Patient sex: F
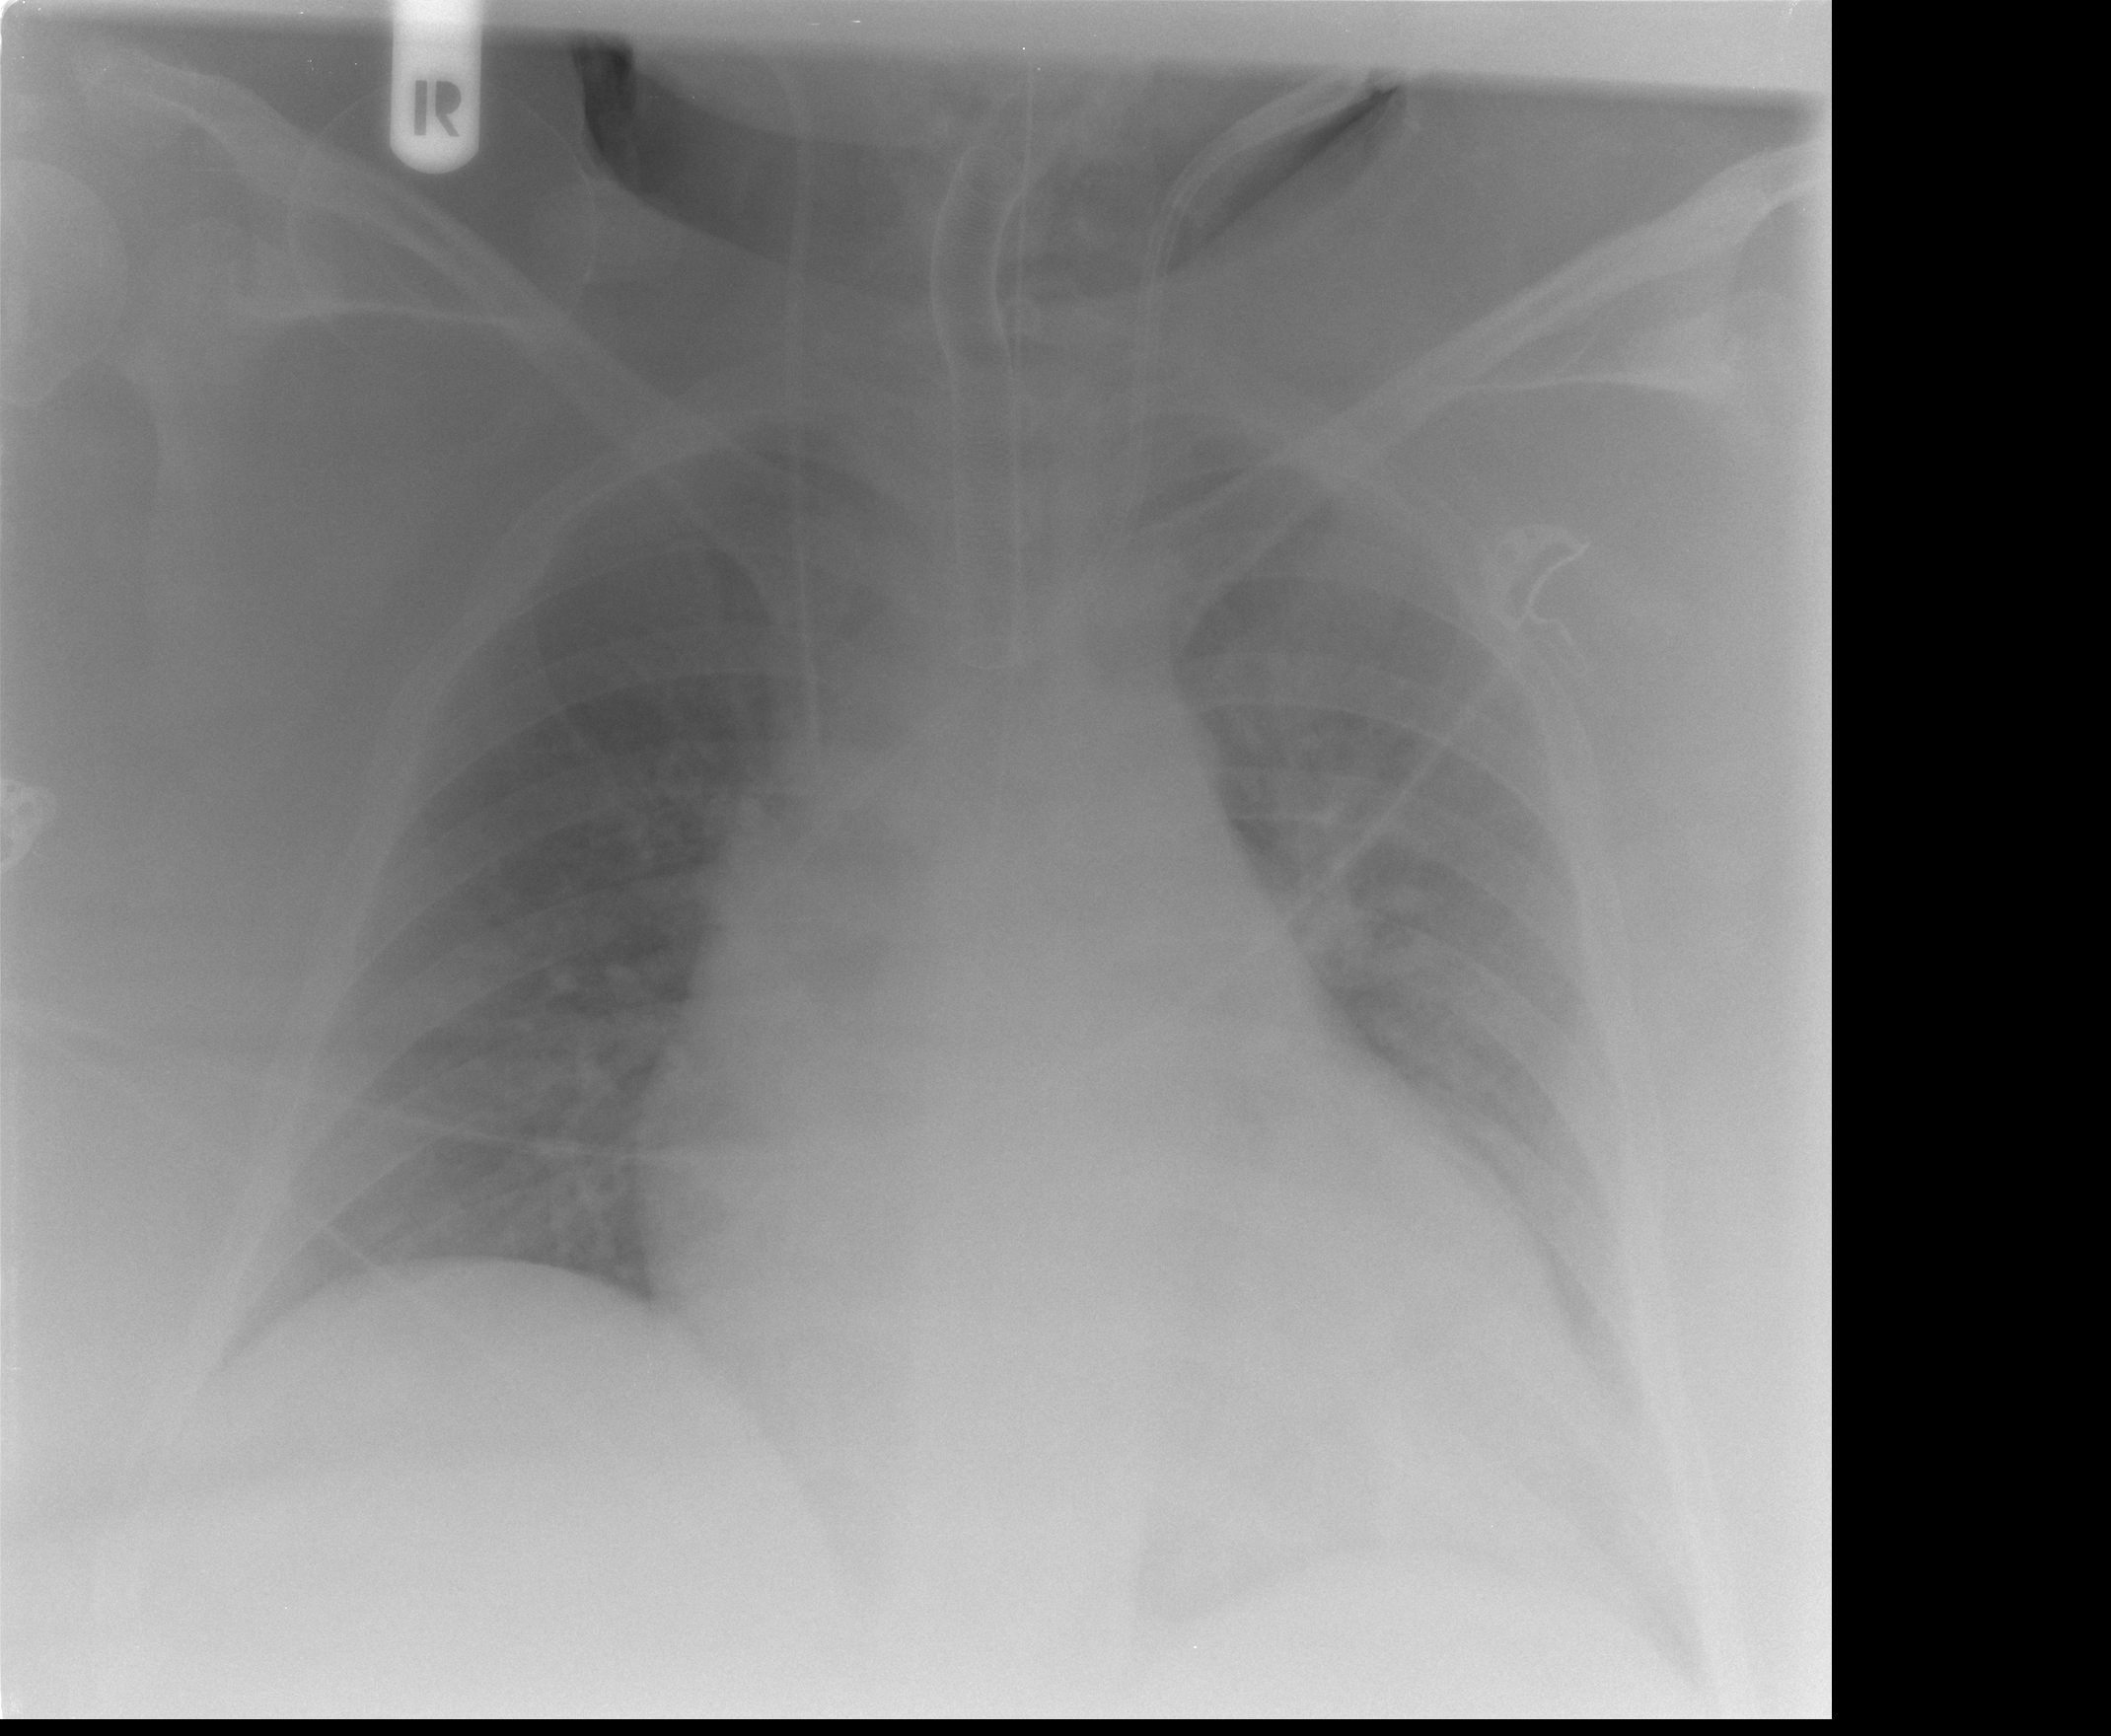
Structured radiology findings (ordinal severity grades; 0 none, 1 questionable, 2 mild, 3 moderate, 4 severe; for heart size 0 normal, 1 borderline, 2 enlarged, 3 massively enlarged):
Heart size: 2
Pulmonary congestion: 1
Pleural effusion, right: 0
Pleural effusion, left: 0
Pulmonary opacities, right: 0
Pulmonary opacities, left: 0
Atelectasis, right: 0
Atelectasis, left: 0